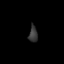
Tissue: lung
Cell type: T cells
Senescence score: 0.2337
Nuclear area (px): 141
Mean DAPI intensity: 53.766